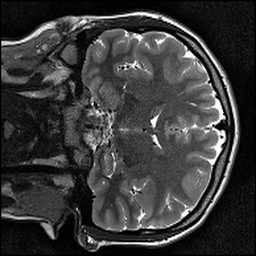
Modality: T2w
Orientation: coronal